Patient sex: F
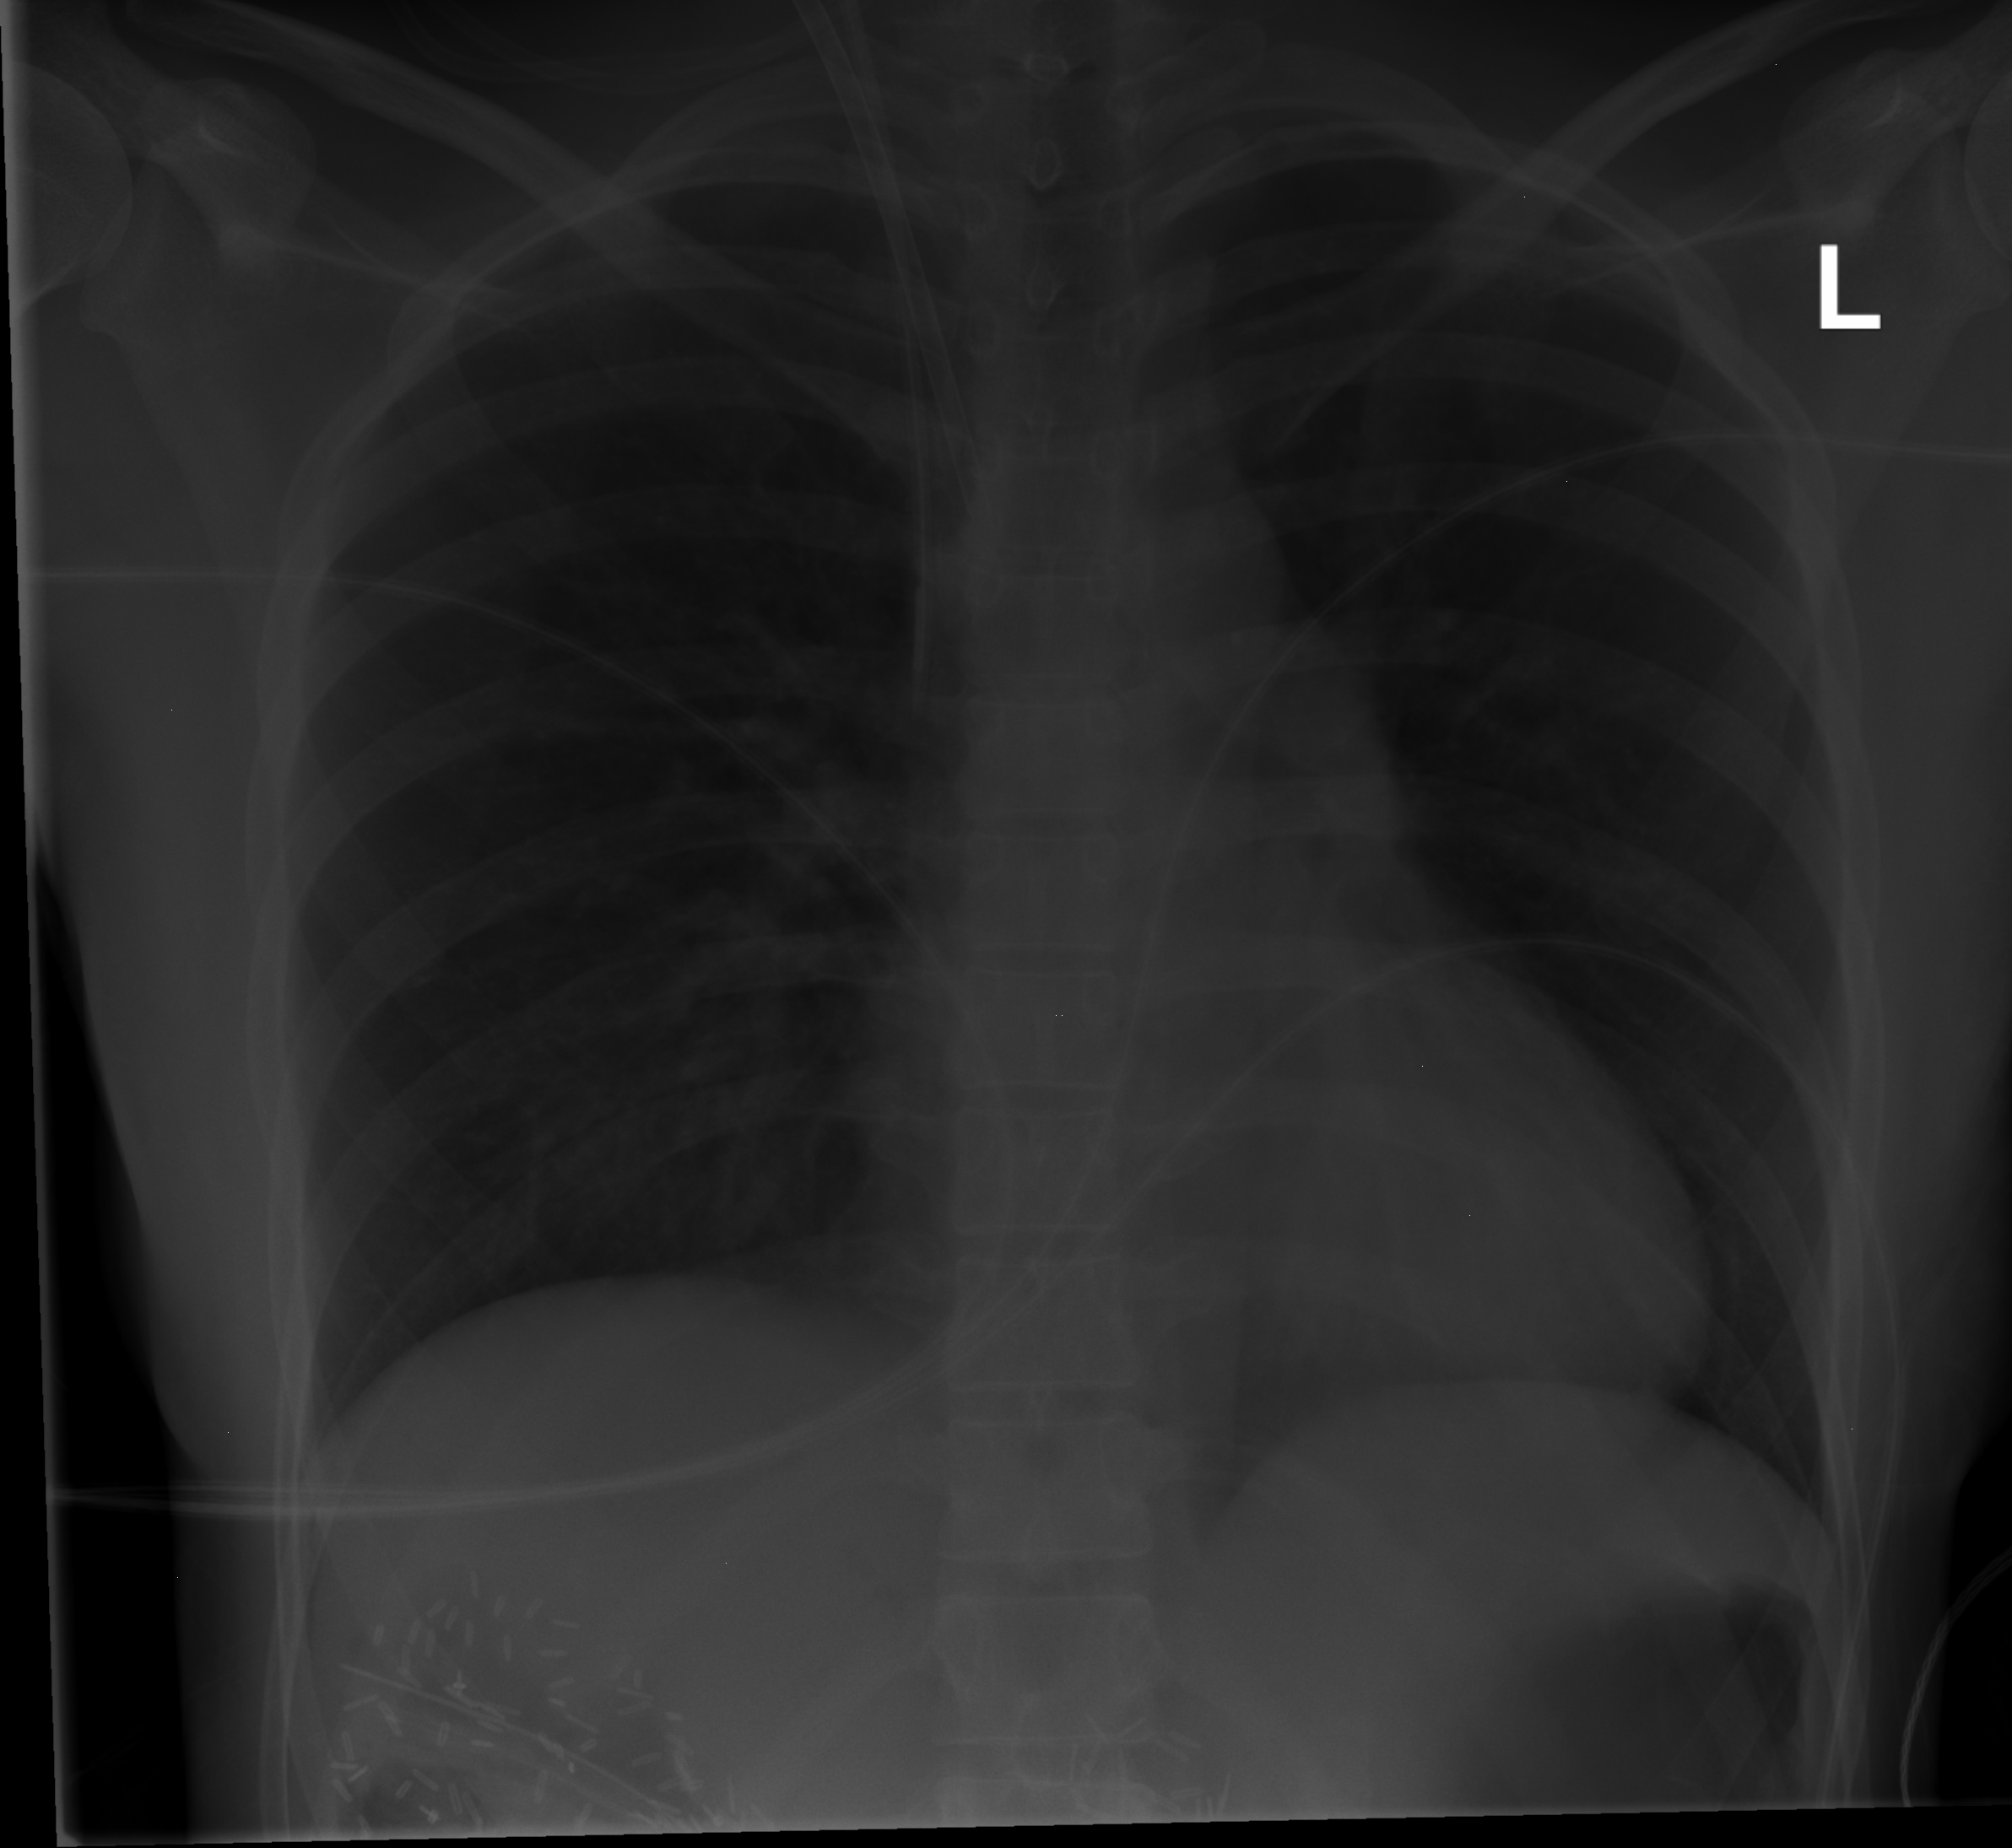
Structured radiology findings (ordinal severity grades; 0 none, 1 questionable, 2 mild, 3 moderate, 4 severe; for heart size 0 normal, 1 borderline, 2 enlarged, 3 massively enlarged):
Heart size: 0
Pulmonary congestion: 0
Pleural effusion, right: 0
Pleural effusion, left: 0
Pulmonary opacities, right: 1
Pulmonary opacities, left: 0
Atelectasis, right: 0
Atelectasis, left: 0